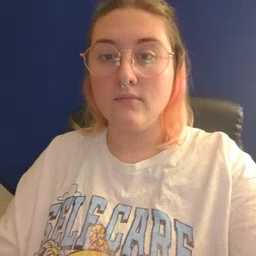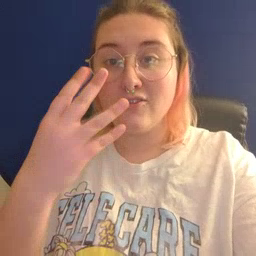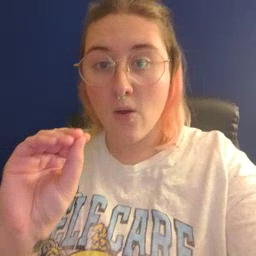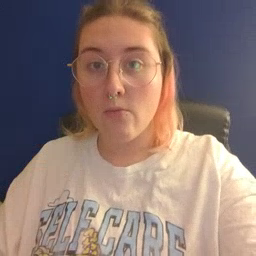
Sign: go